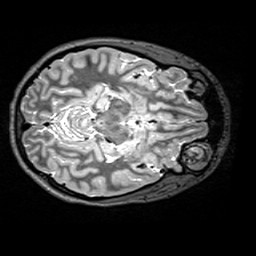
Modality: T2w
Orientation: axial
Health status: healthy
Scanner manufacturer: siemens
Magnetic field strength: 3 T
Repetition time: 4.8 s
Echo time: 0.458 s